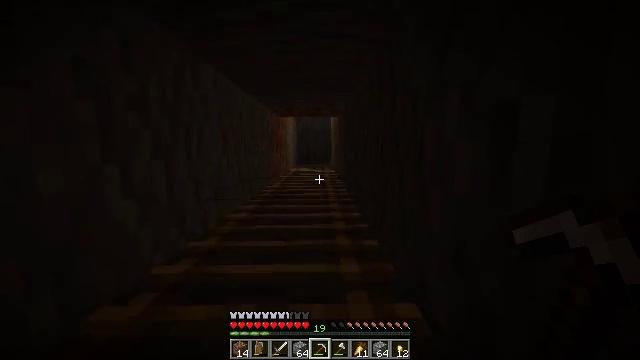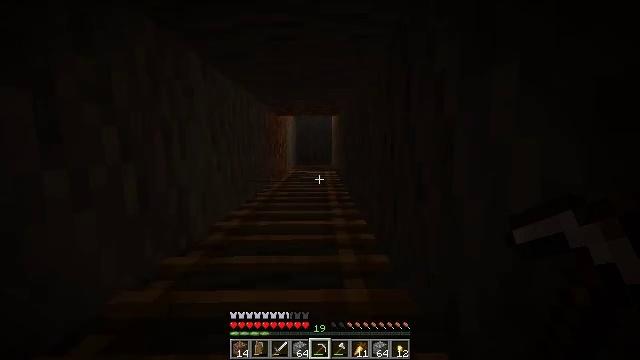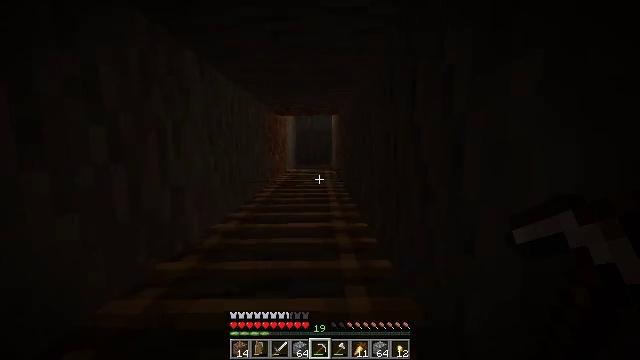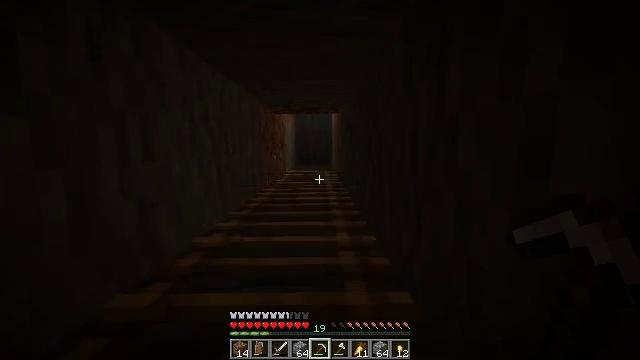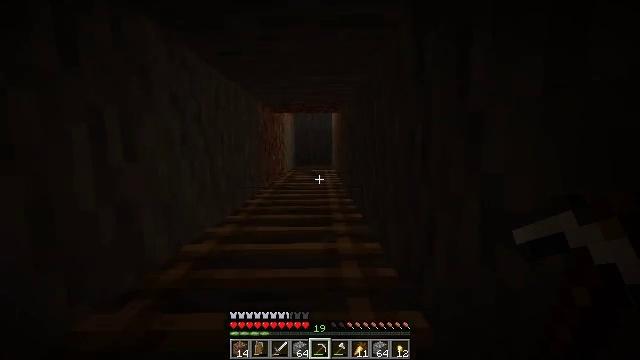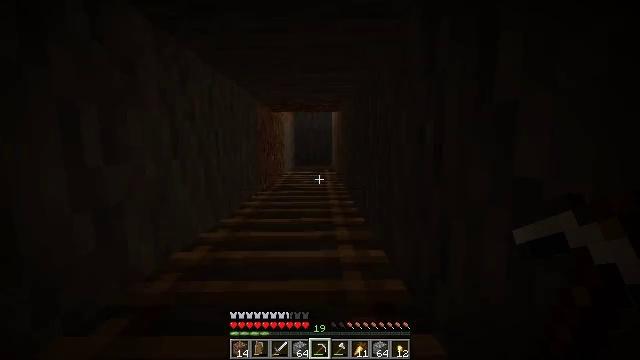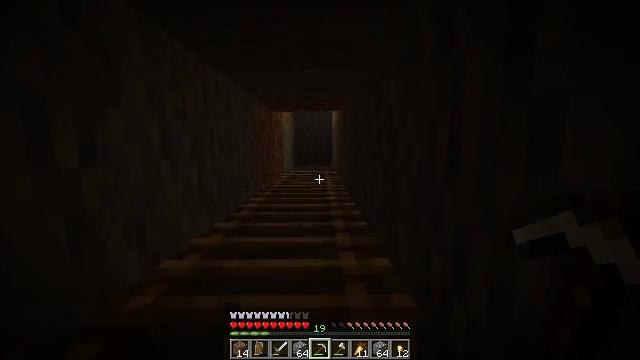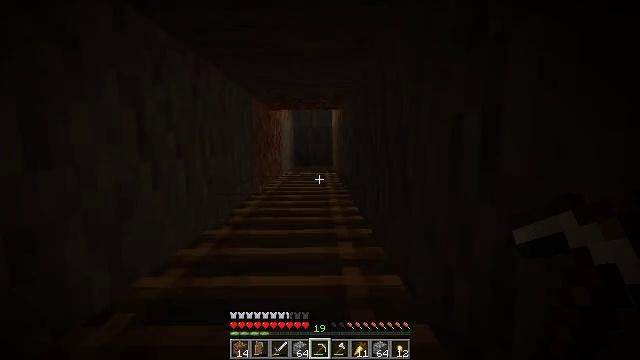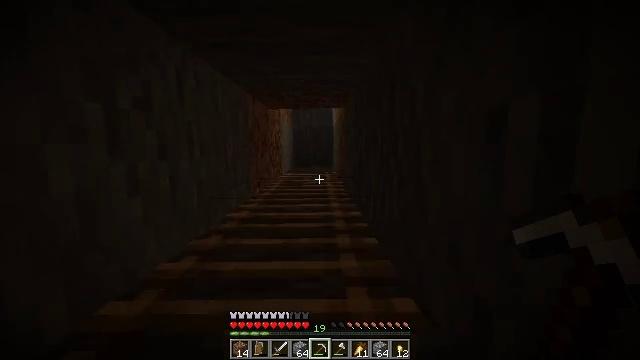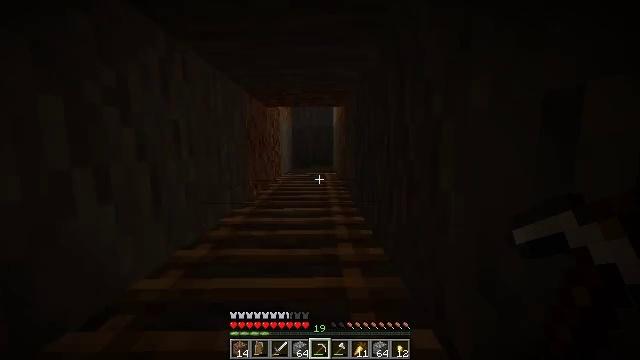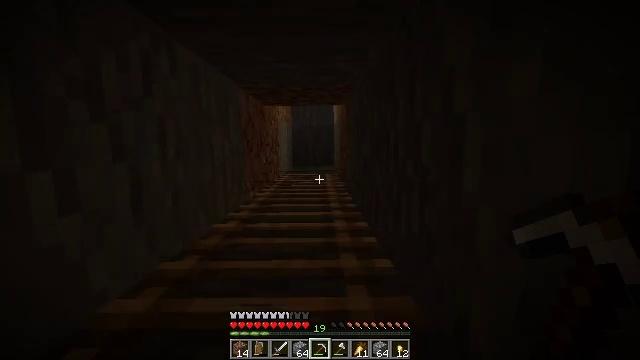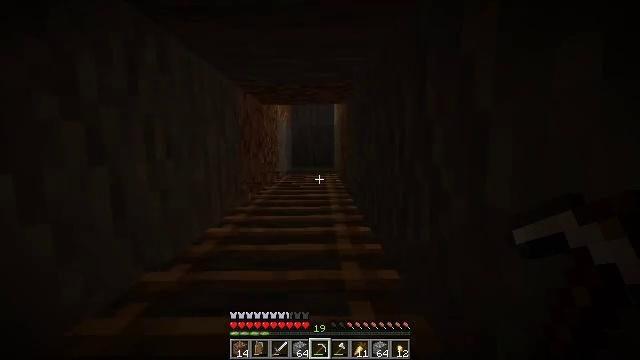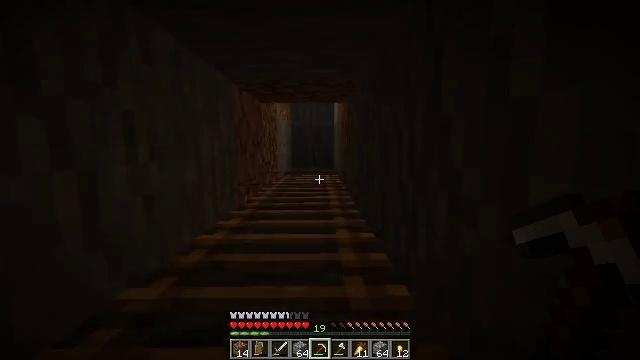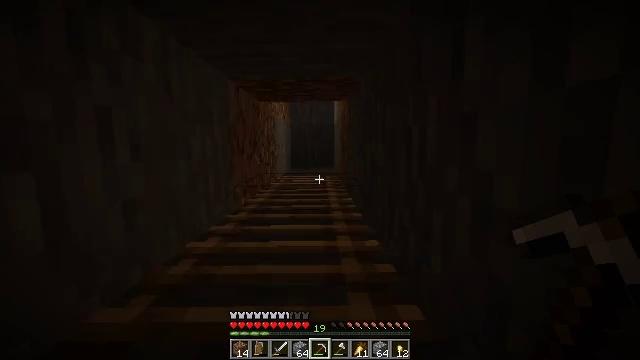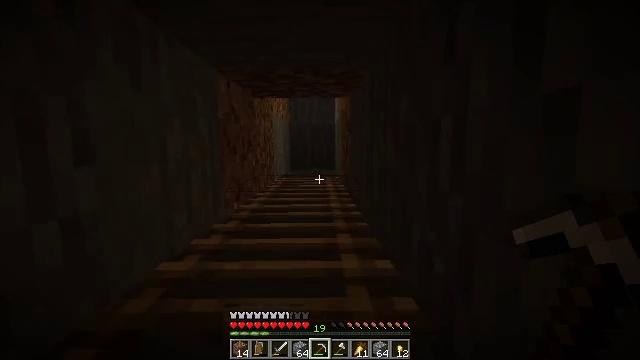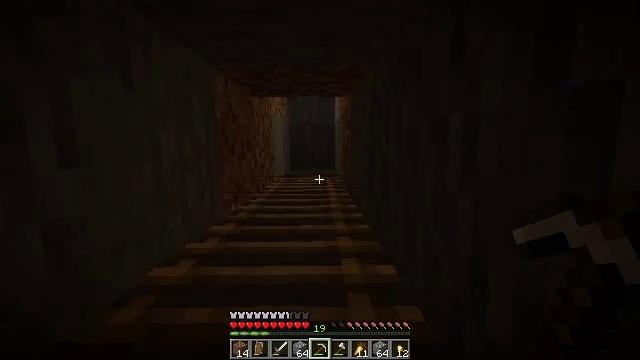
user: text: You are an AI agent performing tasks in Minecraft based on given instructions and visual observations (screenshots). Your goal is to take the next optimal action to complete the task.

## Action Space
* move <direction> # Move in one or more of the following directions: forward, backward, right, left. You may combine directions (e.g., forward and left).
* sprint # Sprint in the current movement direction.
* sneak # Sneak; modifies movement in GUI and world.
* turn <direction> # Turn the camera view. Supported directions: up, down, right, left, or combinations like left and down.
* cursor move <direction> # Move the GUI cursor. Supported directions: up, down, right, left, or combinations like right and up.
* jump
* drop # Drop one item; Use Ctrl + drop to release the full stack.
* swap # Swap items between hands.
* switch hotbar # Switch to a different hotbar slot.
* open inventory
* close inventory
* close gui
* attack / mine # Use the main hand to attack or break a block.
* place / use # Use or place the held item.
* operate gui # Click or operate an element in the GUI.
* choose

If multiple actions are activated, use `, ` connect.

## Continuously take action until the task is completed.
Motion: motion action
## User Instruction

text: Create an iron block in the crafting table.
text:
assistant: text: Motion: move forward
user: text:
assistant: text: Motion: move forward
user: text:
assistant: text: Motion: move forward
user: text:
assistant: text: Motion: move forward
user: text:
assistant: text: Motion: move forward
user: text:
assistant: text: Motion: move forward
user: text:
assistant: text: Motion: move forward
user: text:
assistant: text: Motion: move forward
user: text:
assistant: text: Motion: move forward
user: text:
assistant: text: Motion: move forward
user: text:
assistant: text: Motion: move forward
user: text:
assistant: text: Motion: move forward
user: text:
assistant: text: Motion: move forward
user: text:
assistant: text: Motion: move forward
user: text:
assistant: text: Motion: move forward
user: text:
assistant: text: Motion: move forward
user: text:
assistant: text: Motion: move forward
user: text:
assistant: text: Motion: move forward
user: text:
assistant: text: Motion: move forward
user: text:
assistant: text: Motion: move forward
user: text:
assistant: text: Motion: move forward
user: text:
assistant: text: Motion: move forward
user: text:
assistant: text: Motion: move forward
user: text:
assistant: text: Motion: move forward
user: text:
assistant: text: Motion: move forward
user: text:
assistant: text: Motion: move forward
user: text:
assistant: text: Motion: move forward
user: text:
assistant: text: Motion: move forward
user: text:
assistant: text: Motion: move forward
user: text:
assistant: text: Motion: move forward